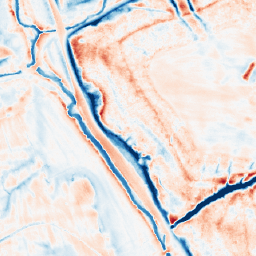
Category: trend_removal
Decomposition family: local_polynomial
Decomposition parameters: window_size: 21
degree: 3
Upsampling method: nearest
Upsampling parameters: scale: 2
Upsampling scale: 2